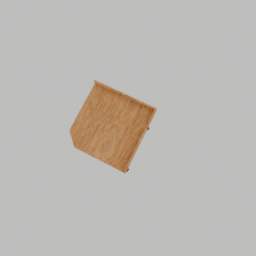
Label: furniture